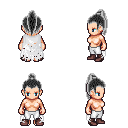
a pixel art fantasy rpg character, female body template, human, light skin, white tattered cape, white pants, gray long topknot hairstyle, maroon shoes, four views (front, back, left, right), 2x2 character sprite sheet, small pixel art, hard edges, no anti-aliasing